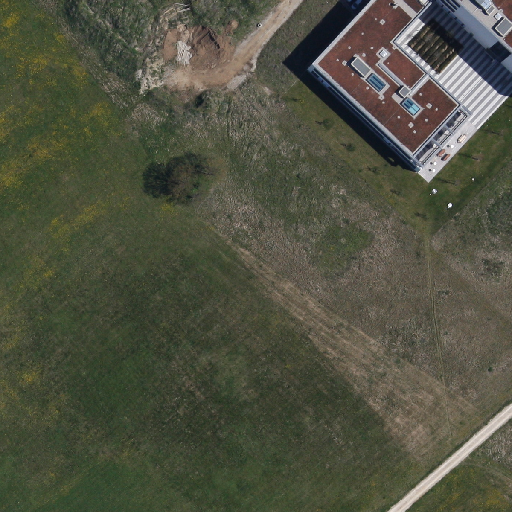
Referring expression: road